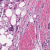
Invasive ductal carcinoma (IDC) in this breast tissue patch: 0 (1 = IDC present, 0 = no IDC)